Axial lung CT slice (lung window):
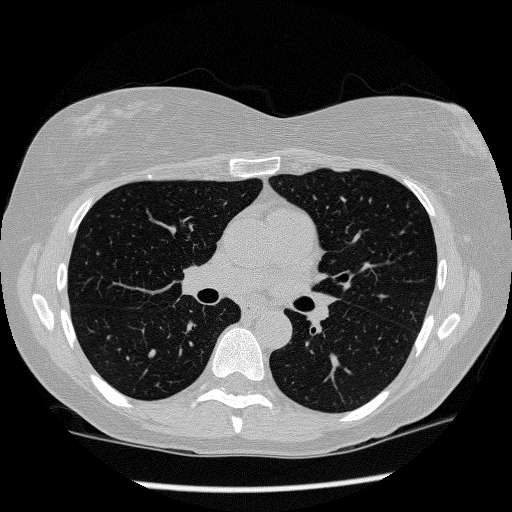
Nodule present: no